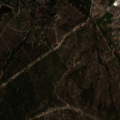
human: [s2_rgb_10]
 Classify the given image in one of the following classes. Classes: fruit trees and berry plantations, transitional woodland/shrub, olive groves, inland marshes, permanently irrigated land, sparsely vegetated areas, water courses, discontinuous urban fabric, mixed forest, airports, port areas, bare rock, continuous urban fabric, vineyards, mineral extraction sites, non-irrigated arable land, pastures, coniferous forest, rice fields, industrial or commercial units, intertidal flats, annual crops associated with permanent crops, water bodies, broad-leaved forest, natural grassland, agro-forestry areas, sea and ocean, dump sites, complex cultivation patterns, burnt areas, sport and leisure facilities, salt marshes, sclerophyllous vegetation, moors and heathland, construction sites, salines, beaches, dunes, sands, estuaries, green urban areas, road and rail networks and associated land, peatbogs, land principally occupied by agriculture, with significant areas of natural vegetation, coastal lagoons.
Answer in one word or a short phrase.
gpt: non-irrigated arable land, complex cultivation patterns, broad-leaved forest, mixed forest, transitional woodland/shrub